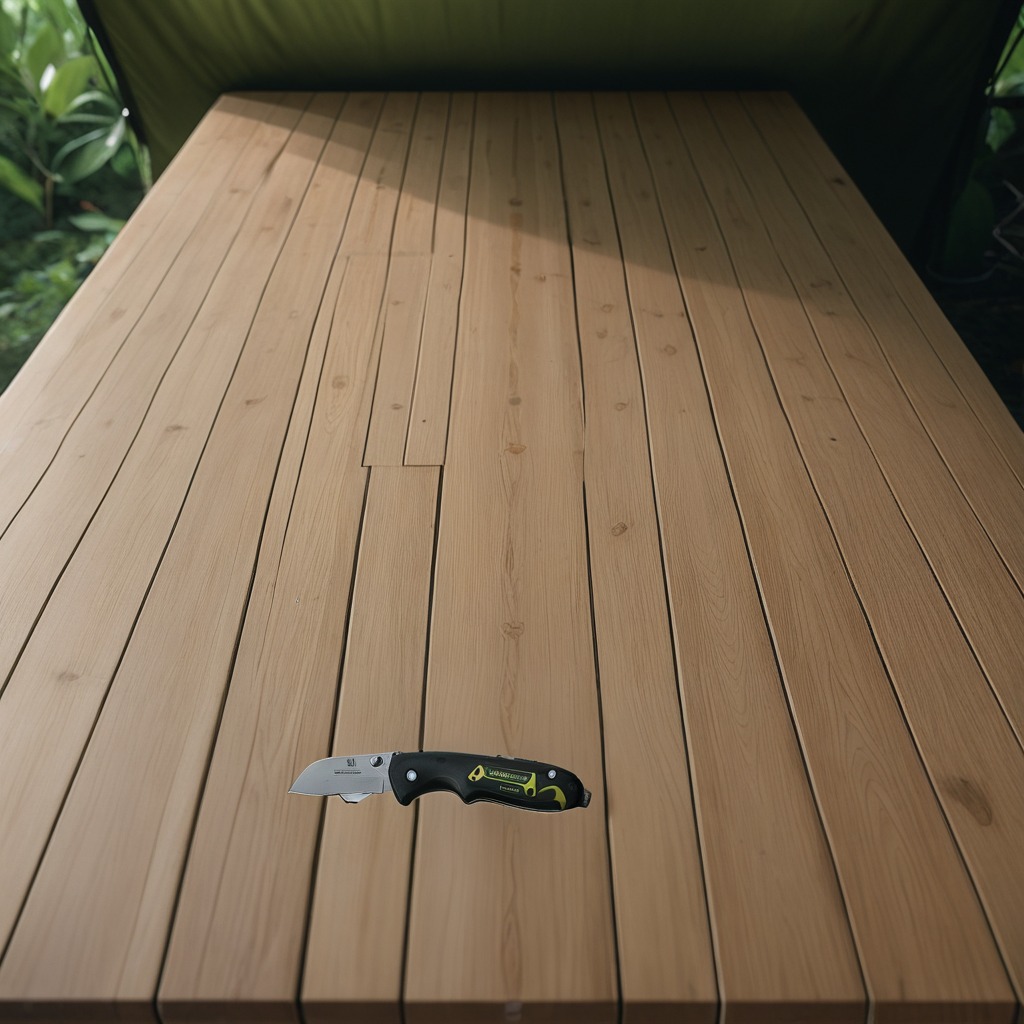
A utility knife is lying on a wooden table inside a jungle field workshop tent.